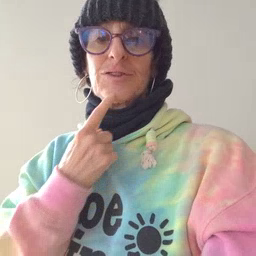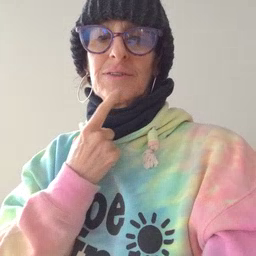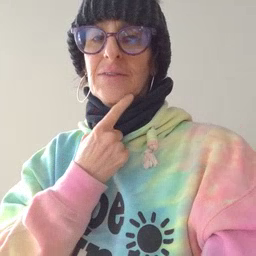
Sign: chin